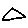
Label: triangle